Question: Consider the following simple example:
'''
# E. Musk in Grunheide
set.seed(22032022)
# generate random numbers
randomNumbers <- rnorm(n = 1000, mean = 10, sd = 10)
# empirical sd
sd(randomNumbers)
#> [1] 10.34369
# histogram
hist(randomNumbers, probability = TRUE, main = "", breaks = 50)
# just for illusatration purpose
###
# empirical density
lines(density(randomNumbers), col = 'black', lwd = 2)
# theortical density
curve(dnorm(x, mean = 10, sd = 10), col = "blue", lwd = 2, add = TRUE)
###
'''

<URL>
Is there a nice way to illustrate the empirical standard deviation (sd) in the histogram by colour?
E.g. representing the inner bars by a different color, or indicating the range of the sd by an interval, i.e., [mean +/- sd], on the x-axis?
Note, if 'ggplot2' provides an easy solution, suggesting this would be also much appreciated.
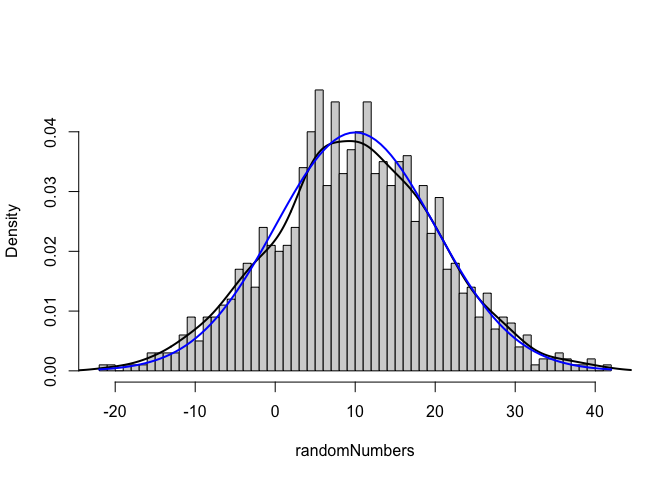
Answer: This is similar 'ggplot' solution to Benson's answer, except we precompute the histogram and use 'geom_col', so that we don't get any of the unwelcome stacking at the sd boundary:
'''
# E. Musk in Grunheide
set.seed(22032022)
# generate random numbers
randomNumbers <- rnorm(n=1000, mean=10, sd=10)
h <- hist(randomNumbers, breaks = 50, plot = FALSE)
lower <- mean(randomNumbers) - sd(randomNumbers)
upper <- mean(randomNumbers) + sd(randomNumbers)
df <- data.frame(x = h$mids, y = h$density,
fill = h$mids > lower & h$mids < upper)
library(ggplot2)
ggplot(df) +
geom_col(aes(x, y, fill = fill), width = 1, color = 'black') +
geom_density(data = data.frame(x = randomNumbers),
aes(x = x, color = 'Actual density'),
key_glyph = 'path') +
geom_function(fun = function(x) {
dnorm(x, mean = mean(randomNumbers), sd = sd(randomNumbers)) },
aes(color = 'theoretical density')) +
scale_fill_manual(values = c('TRUE' = '#FF374A', 'FALSE' = 'gray'),
name = 'within 1 SD') +
scale_color_manual(values = c('black', 'blue'), name = 'Density lines') +
labs(x = 'Value of random number', y = 'Density') +
theme_minimal()
'''
<URL>